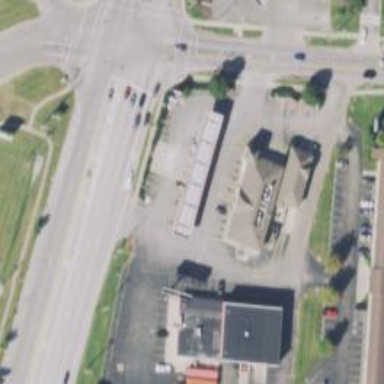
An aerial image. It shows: Convenience shop.